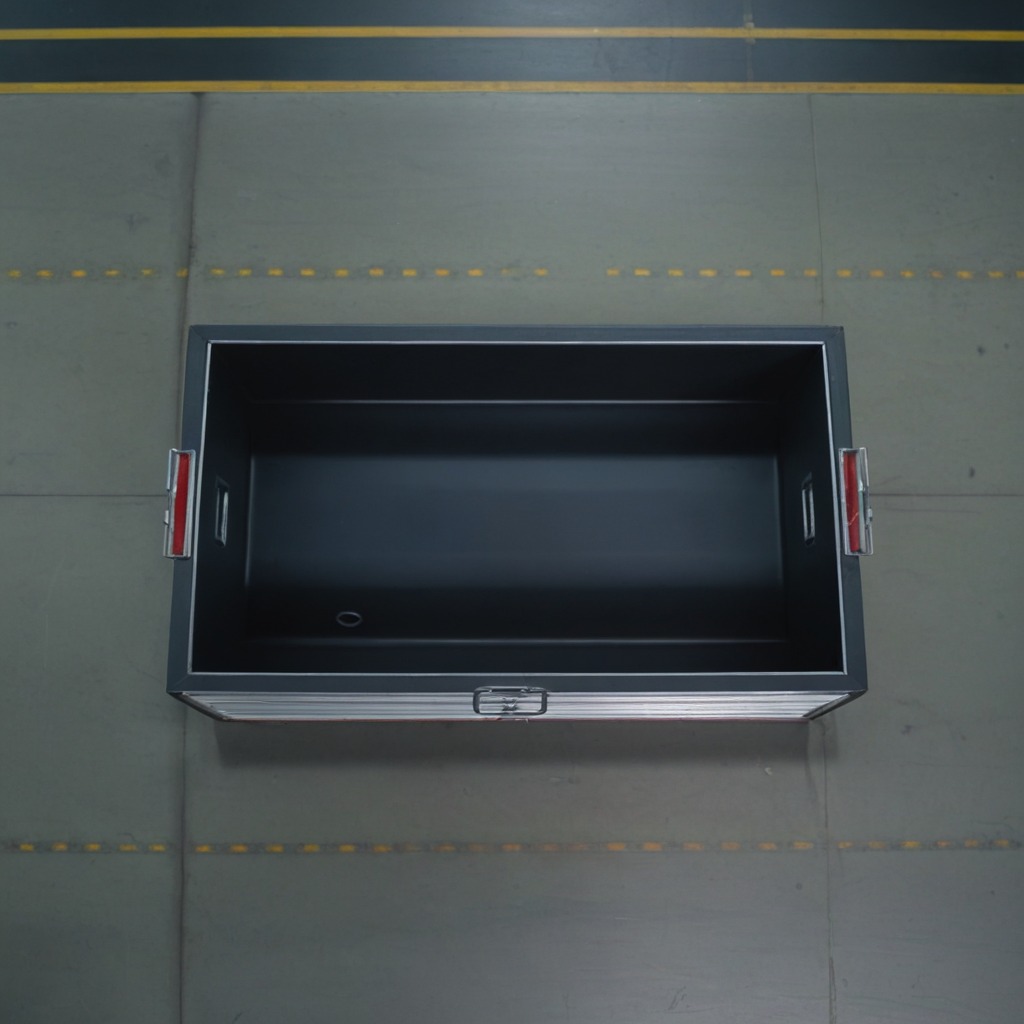
A rubber O-ring is lying on the toolbox surface in the airplane hangar workshop.